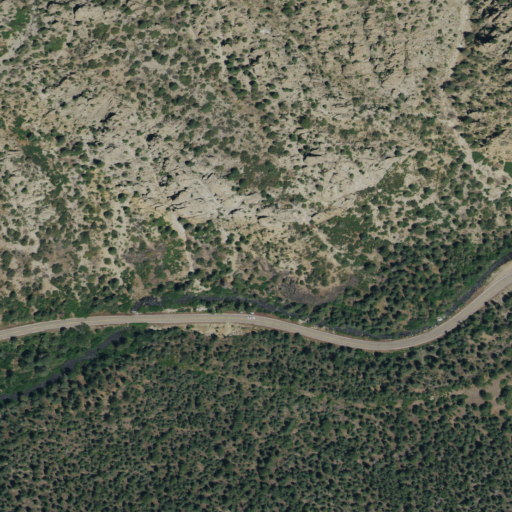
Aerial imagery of cliff(s) in New Mexico named Palisades containing evergreen forest, shrub, open development, deciduous forest, and low intensity development